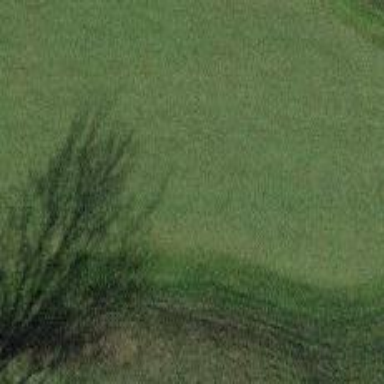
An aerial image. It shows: Golf green pitch on grass land. It is designated for the sport of golf.